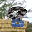
Label: 8